Question: I have this issue:

The html is as follows:
'''
<div class="row">
<div ng-cloak class="col-md-7 col-sm-6 col-xs-12">
<form class="form">
<input type="text" class="form-control" />
</form>
</div>
<div class="col-md-5 col-sm-6 col-xs-12 no-wrap">
<span class="push-buttons-away-from-search-bar btn-group" role="group">
<a class="btn btn-lg" href="">A link</a>
<a class="btn btn-lg" href="">Another link</a>
</span>
</div>
</div>
'''
Can you think of a responsive (bootstrap) way of making the search bartake up all space it can, and leave space for the 2 buttons on the side.
Notice the spacing between the 2 buttons, the button grouping styling was getting in the way... Perhaps you suggest using button groups?
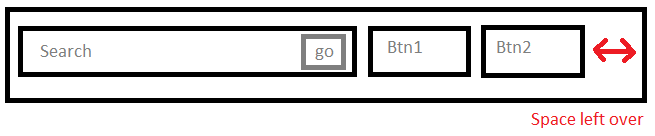
Answer: What you're likely looking for, assuming you're using Bootstrap 3, is Justified Buttons. Red: <URL>
Example:
'''
<div class="row">
<div class="col-sm-8">
<input type="text" class="form-control" />
</div>
<div class="col-sm-4">
<div class="btn-group btn-group-justified" role="group" aria-label="Justified button group">
<a href="#" class="btn btn-default" role="button">Left</a>
<a href="#" class="btn btn-default" role="button">Right</a>
</div>
</div>
</div>
'''
<URL>: Note that this can be extended to more than one button.
---
Since you need the input to scale without the buttons scaling, have you tried Segmented Buttons on an Input Group? Ref: <URL>
'''
<div class="input-group">
<input type="text" class="form-control" aria-label="...">
<div class="input-group-btn">
<button type="button" class="btn btn-default">Button One</button>
<button type="button" class="btn btn-default">Button Two</button>
<button type="button" class="btn btn-default">Button Three</button>
</div>
</div>
'''
<URL>: Note this won't give you a space between the buttons.